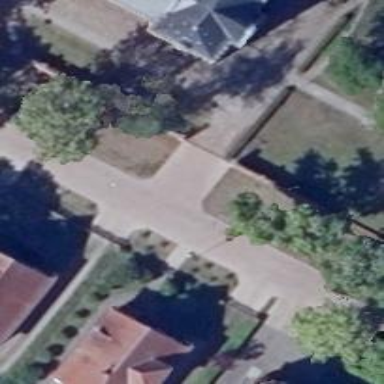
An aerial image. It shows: Ground-level sidewalk.